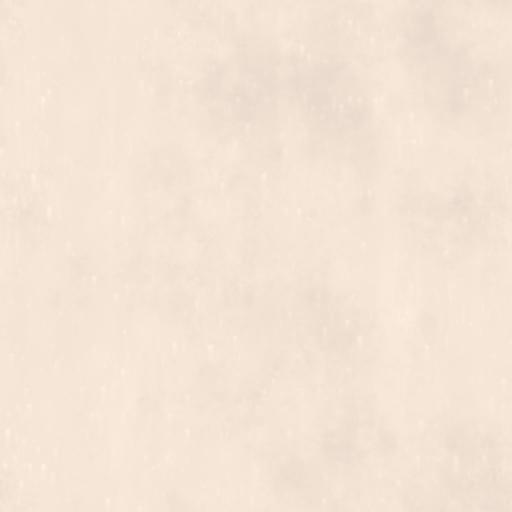
Tags: diamond plate floor industrial metal tread white